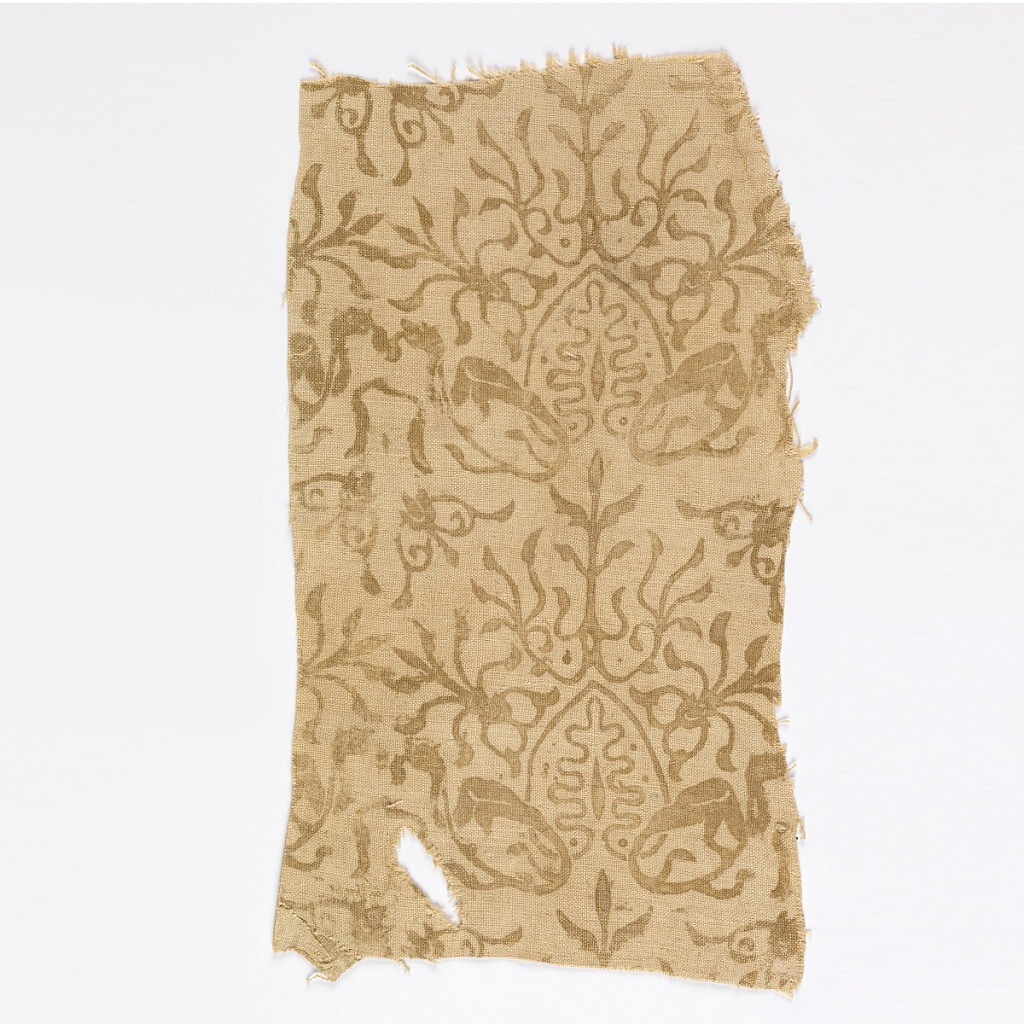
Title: Textile
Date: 14th–15th century
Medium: linen Technique: block printed on plain weave
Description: Fragment of printed linen with twining lizards forming a leaf-like form, which is surrounded by vine-like forms. In gold on an undyed ground.